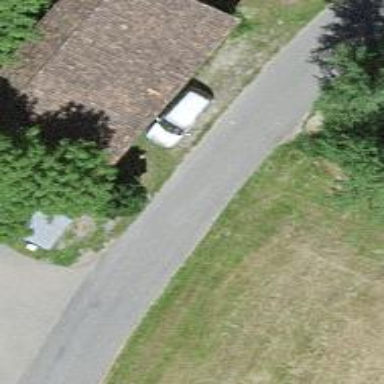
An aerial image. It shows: Barn.